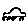
Label: car